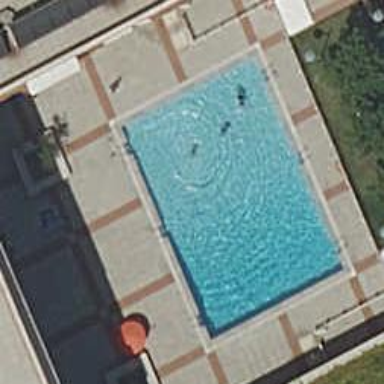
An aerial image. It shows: Swimming pool located in leisure land.